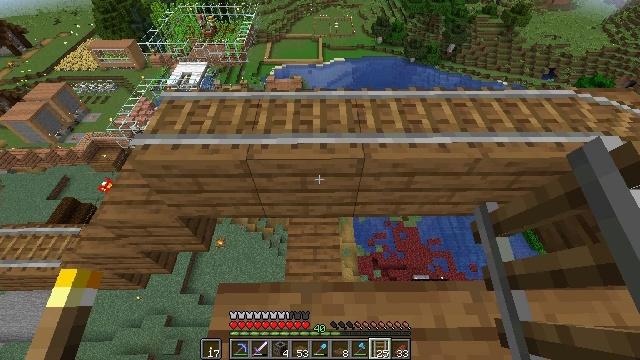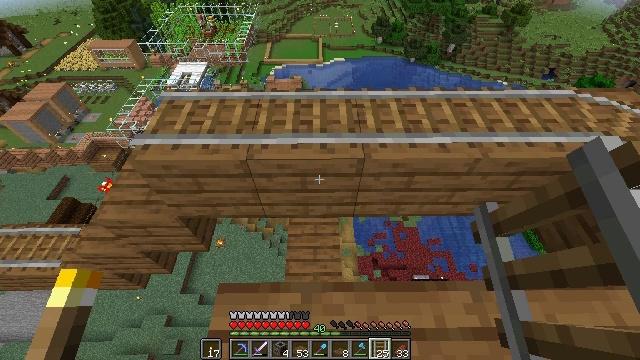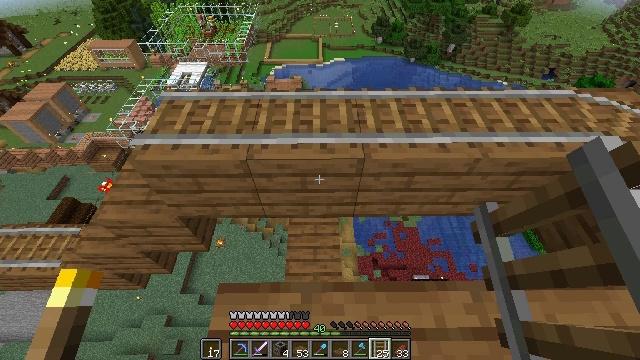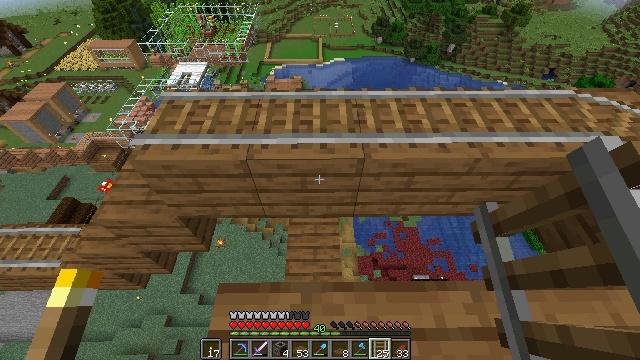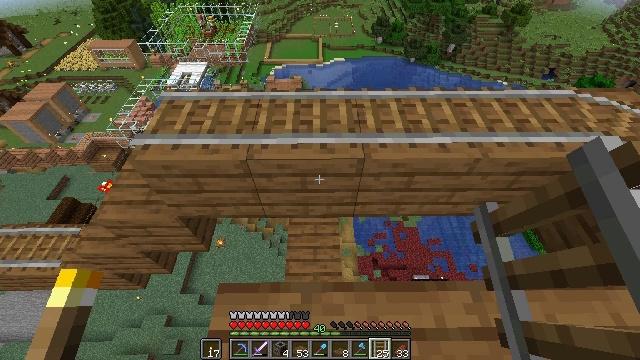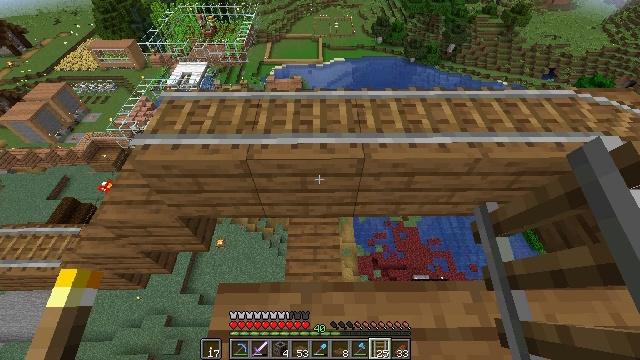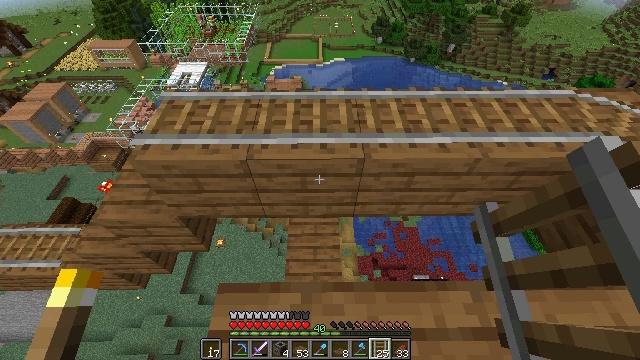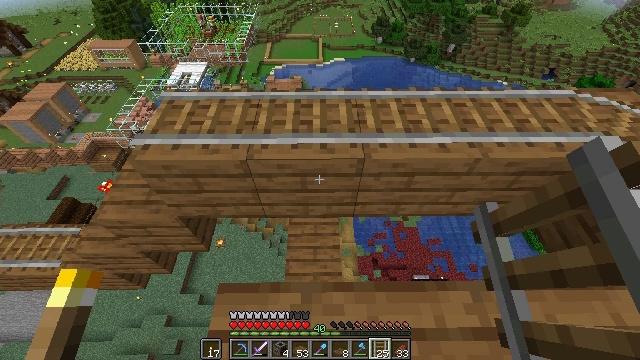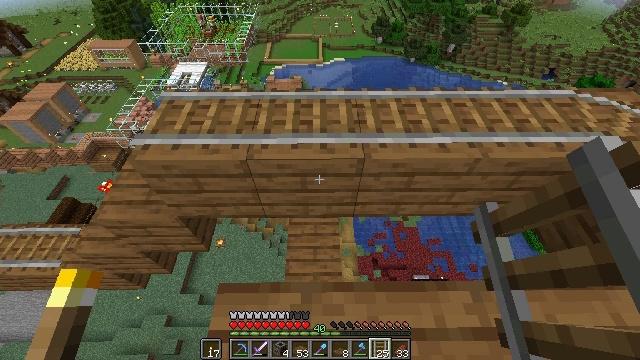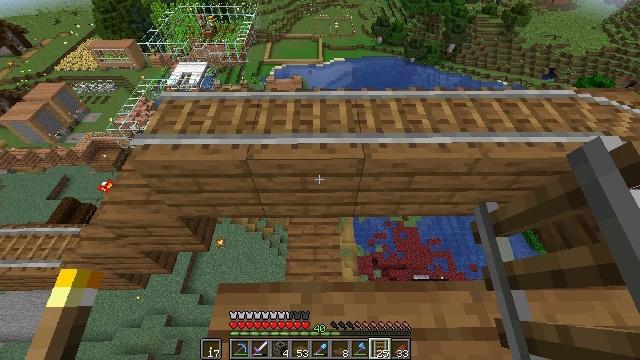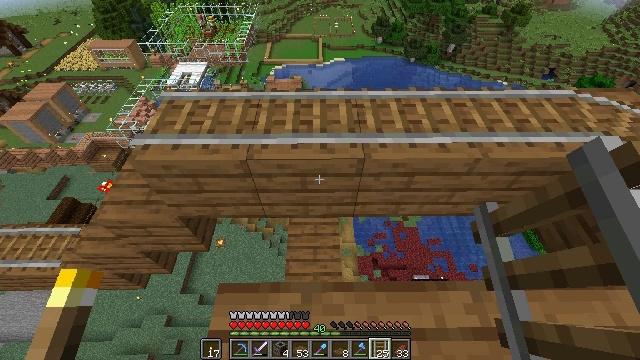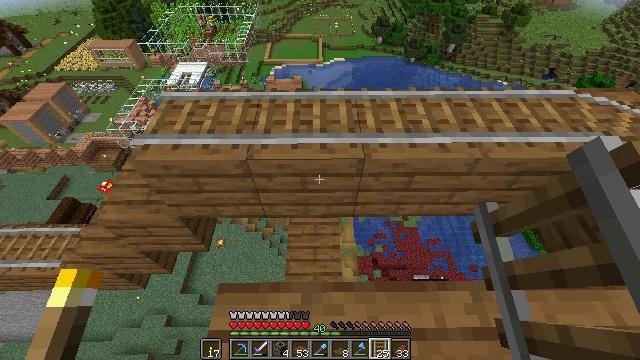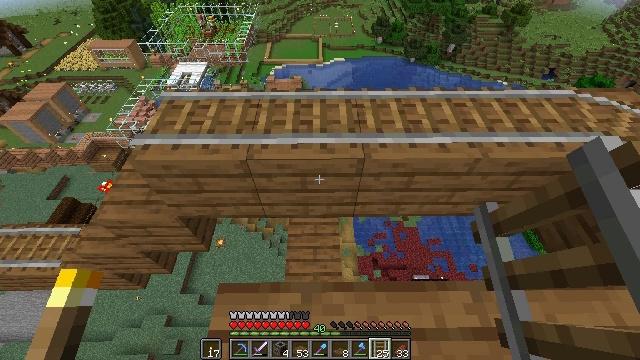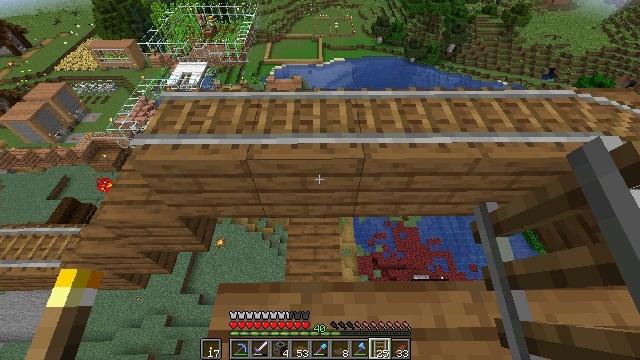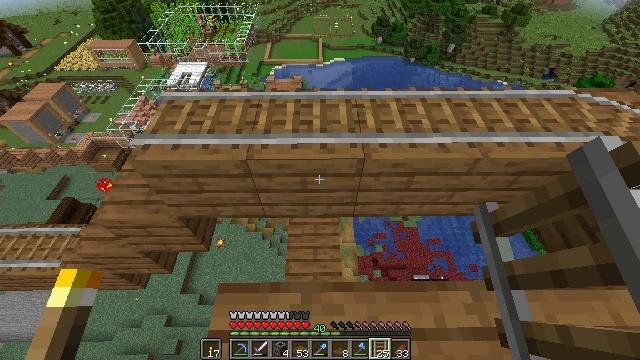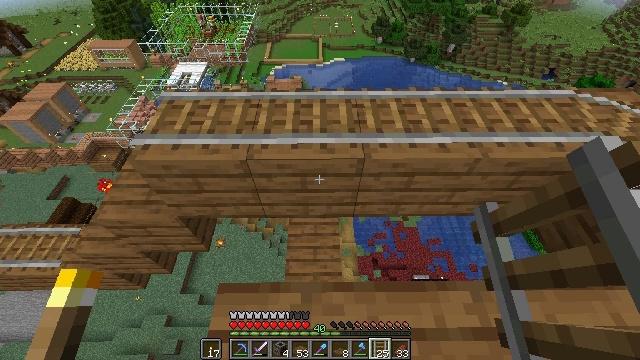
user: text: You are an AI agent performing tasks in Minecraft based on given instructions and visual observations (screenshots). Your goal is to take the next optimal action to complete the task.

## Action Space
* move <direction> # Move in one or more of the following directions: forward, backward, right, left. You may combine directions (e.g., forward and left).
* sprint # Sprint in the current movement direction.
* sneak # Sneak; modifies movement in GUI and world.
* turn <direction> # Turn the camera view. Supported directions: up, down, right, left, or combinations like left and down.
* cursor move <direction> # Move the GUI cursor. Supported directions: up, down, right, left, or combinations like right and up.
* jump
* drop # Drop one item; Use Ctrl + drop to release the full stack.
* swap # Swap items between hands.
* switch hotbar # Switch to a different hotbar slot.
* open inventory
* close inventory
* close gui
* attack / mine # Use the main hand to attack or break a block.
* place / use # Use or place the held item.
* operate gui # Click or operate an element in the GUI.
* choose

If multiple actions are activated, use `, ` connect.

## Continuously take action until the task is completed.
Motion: motion action
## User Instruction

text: Create rabbit stew by crafting it.
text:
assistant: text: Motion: no_op
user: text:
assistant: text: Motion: no_op
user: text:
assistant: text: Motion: no_op
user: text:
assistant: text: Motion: no_op
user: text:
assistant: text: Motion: no_op
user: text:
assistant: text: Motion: no_op
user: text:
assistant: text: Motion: no_op
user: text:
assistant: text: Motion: no_op
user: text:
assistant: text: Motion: no_op
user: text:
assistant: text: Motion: no_op
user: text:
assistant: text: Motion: no_op
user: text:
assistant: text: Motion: no_op
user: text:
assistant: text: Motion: no_op
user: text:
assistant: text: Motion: no_op
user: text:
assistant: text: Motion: no_op
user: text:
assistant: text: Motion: no_op
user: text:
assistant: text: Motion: no_op
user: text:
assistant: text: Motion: no_op
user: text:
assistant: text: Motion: no_op
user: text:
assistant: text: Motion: no_op
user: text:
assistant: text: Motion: no_op
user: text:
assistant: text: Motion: no_op
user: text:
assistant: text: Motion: no_op
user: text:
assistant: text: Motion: no_op
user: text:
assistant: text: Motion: no_op
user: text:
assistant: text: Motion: no_op
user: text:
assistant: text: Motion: no_op
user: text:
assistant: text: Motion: no_op
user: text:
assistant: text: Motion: no_op
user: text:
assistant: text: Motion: no_op